Interaction volume radius: 10 \u00c5
Interaction volume height: 35 \u00c5
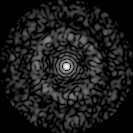
Disorder parameter: 0.844